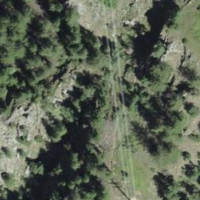
EUNIS habitat code: 26
Species observed at this site:
Dactylorhiza sambucina